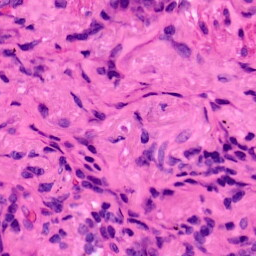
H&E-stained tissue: Lung